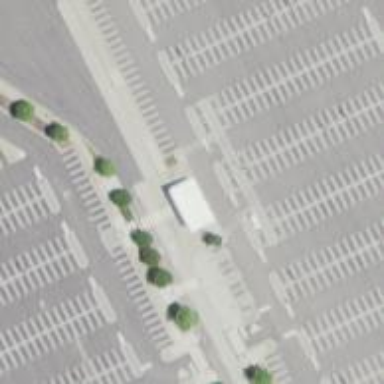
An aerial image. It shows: Parking space.